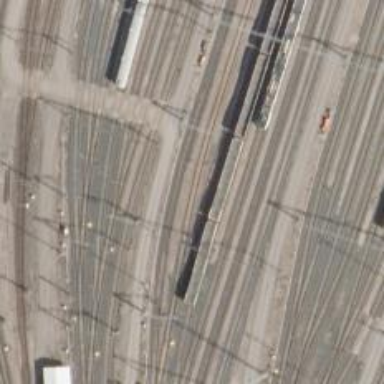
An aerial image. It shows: Rail yard with electrified contact lines for the trains.